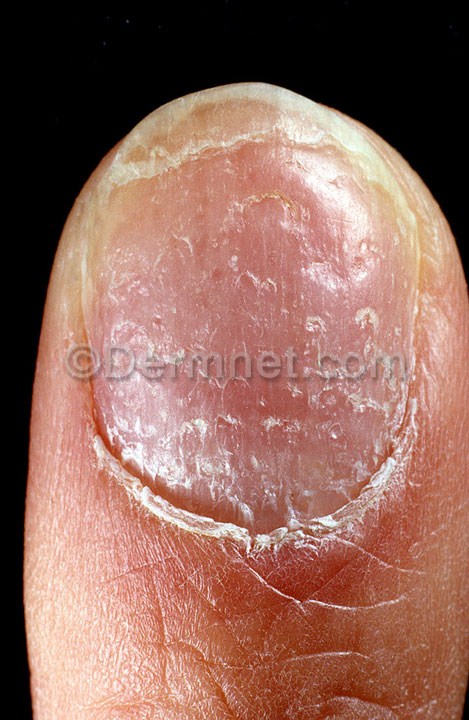
Disease: Nail Fungus and other Nail Disease